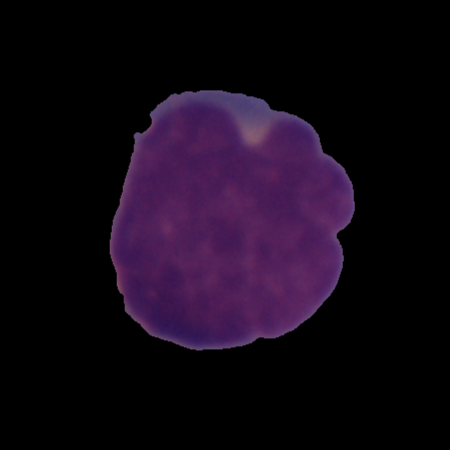
Label: cancer